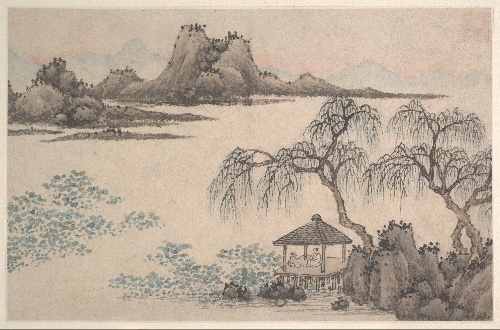
Artist: Shen Zhou
Artist bio: Chinese, 1427–1509
Object type: Album leaf
Classification: Paintings
Medium: Album leaf; ink and color on paper
Culture: China
Period: Ming (1368–1644) or Qing (1644–1911) dynasty
Dimensions: 9 9/16 x 14 3/4 in. (24.3 x 37.5 cm)
Department: Asian Art
Credit line: Bequest of Walter Carlebach, 1969
Accession year: 1969
Repository: Metropolitan Museum of Art, New York, NY
Tags: Mountains|Landscapes